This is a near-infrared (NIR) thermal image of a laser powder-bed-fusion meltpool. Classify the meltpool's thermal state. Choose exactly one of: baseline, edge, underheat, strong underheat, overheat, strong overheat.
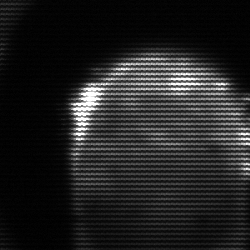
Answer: edge